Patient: sex M, age 57
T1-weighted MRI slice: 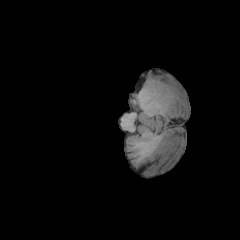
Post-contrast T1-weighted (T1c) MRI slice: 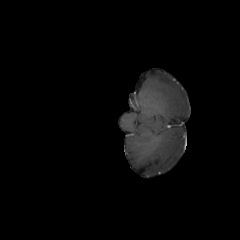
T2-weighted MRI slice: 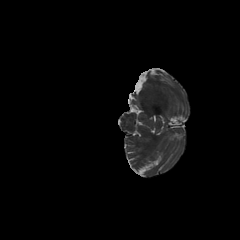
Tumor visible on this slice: no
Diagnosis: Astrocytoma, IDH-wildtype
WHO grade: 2